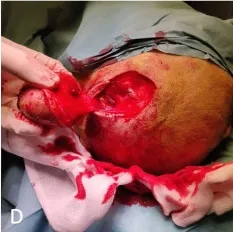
(D) Defect after removal of PTC.
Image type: medical_photograph (other_medical_photograph)